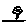
Label: flower